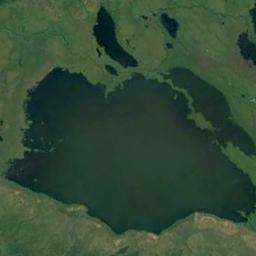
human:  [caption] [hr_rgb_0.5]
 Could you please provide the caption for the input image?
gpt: There are many lakes of different shapes and sizes .

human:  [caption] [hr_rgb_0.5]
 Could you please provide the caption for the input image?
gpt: A big lake and some small lakes lie on a flat ground covered with vegetation and the water is deep green .

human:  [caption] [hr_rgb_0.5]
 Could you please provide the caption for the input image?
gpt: The lake in the picture is small .

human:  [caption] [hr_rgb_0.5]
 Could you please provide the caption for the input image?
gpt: An irregularly shaped blue lake surrounded by mountains and green spaces with green vegetation .

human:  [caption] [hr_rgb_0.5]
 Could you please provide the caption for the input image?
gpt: There are some lakes with green meadows around .